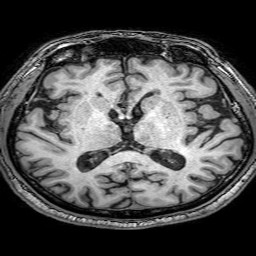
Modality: T1w
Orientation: coronal
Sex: male
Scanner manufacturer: philips
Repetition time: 0.00836 s
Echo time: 0.00392 s